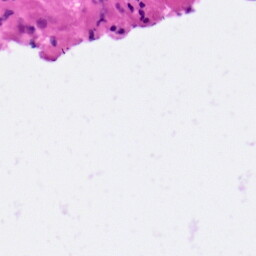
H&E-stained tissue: Pancreatic